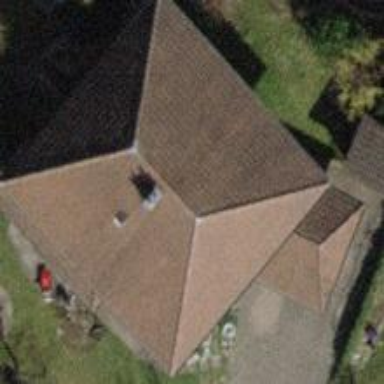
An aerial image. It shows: Detached building.